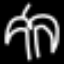
Label: palm tree